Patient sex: M
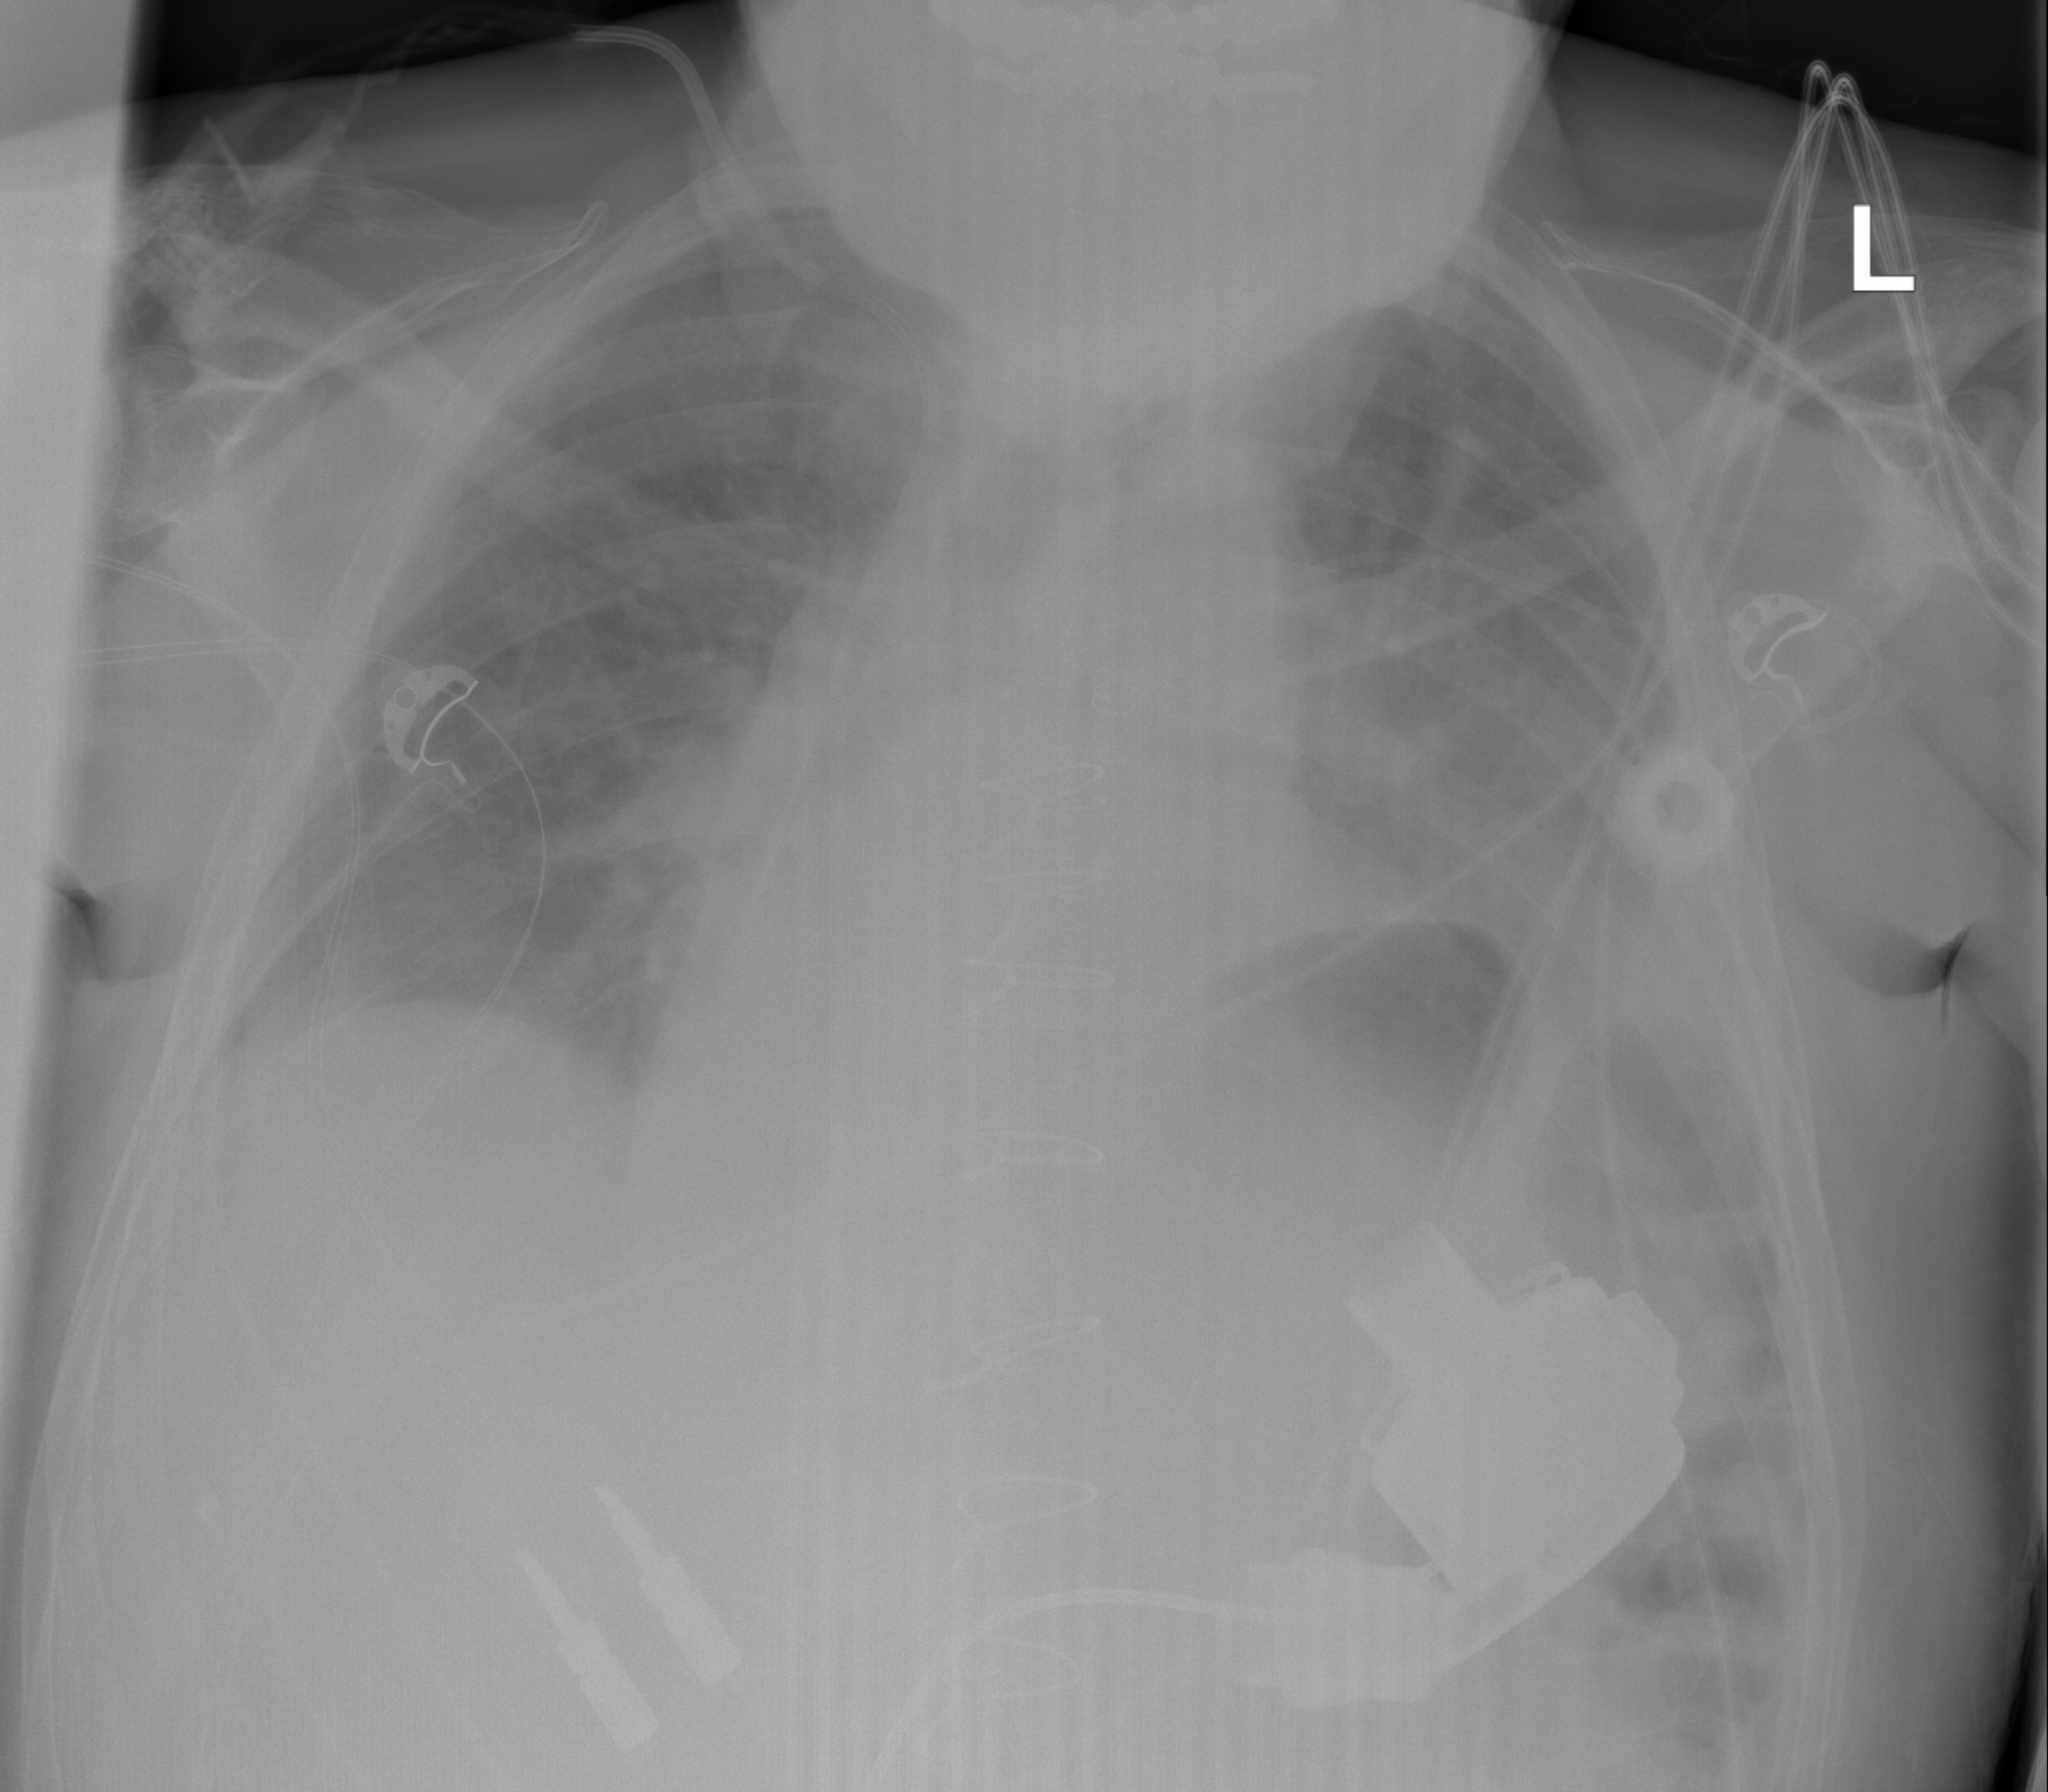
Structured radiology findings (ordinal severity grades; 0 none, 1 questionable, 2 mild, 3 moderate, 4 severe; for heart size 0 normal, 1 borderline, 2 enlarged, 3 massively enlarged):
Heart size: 2
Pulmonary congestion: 2
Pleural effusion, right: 0
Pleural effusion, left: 2
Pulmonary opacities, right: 0
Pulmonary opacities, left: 1
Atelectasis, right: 2
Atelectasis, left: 3